Interaction volume radius: 5 \u00c5
Interaction volume height: 15 \u00c5
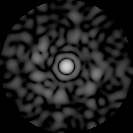
Disorder parameter: 0.8944